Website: crate-barrel
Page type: billing-address
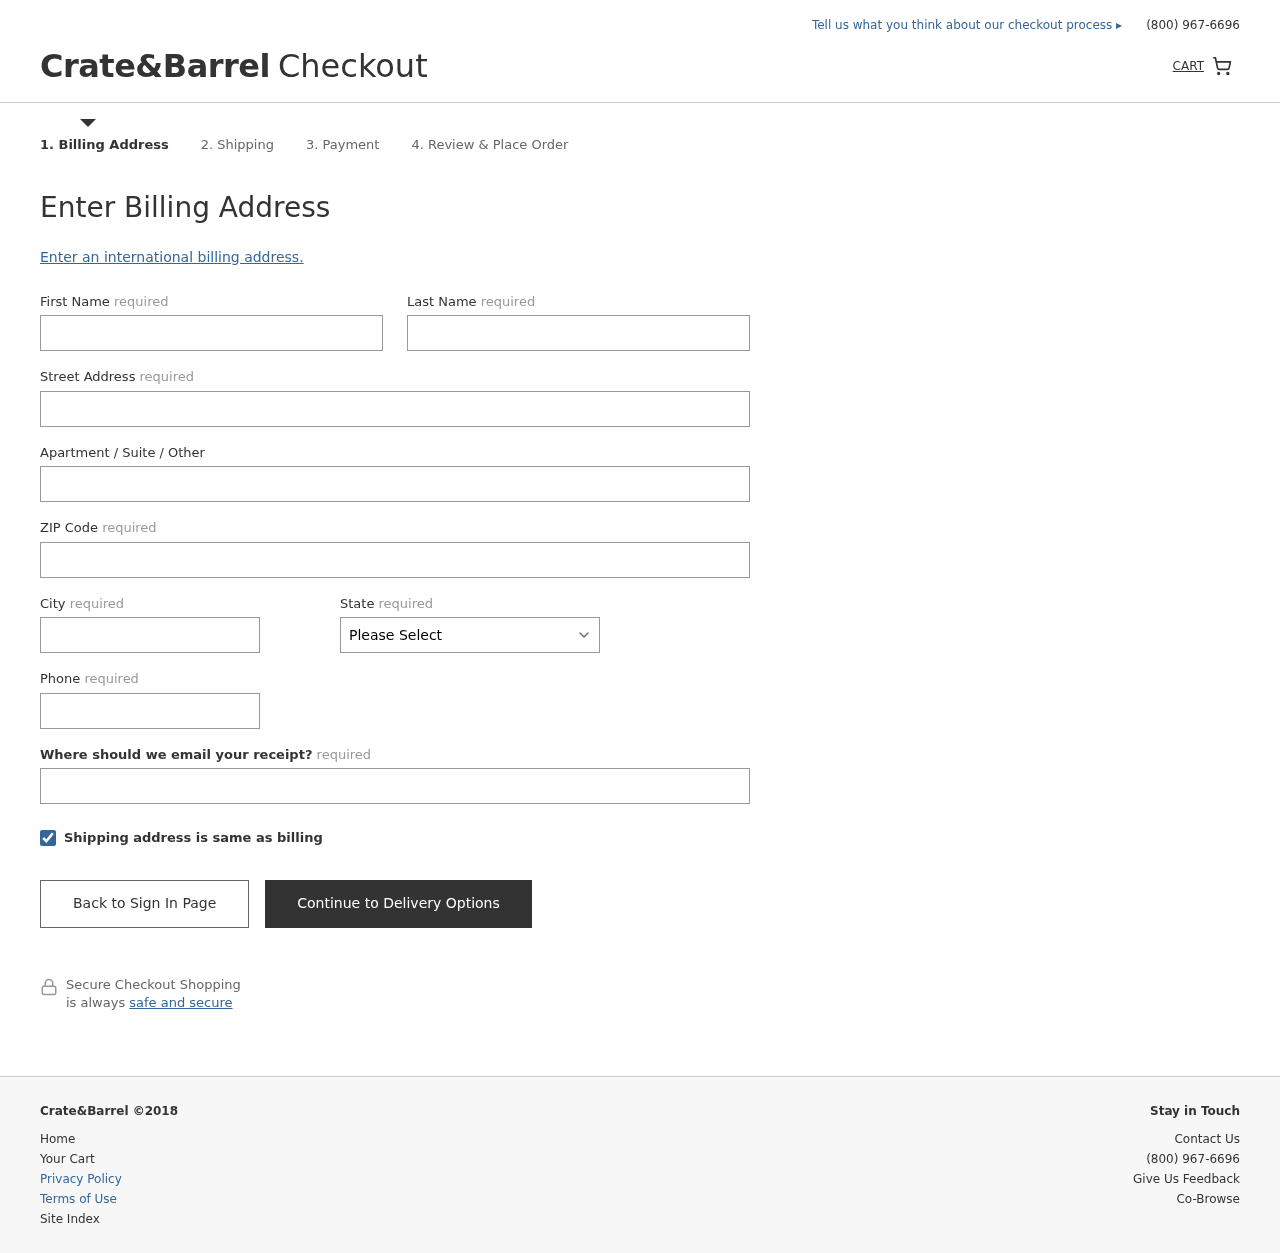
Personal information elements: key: PII_STATE
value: VI
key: PII_FIRSTNAME
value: Brian
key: PII_LASTNAME
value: Johnson
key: PII_STREET
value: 680 Rocha Prairie
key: PII_POSTCODE
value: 76948
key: PII_CITY
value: Morsebury
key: PII_PHONE
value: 4449151755
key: PII_EMAIL
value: brianjohnson@yahoo.com